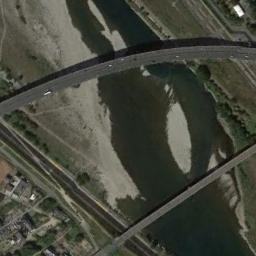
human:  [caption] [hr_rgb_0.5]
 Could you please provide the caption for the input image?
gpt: There are two bridges over the water and land .

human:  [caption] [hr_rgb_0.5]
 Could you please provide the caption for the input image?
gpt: The bridge is bi-directional, And the water in the river is nearly black .

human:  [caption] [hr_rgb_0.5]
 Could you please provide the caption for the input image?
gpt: A curved bridge and a straight bridge connect the land on both sides of the turquoise water  There are several sandbanks in the middle of the river  There are many buildings and roads on the land .

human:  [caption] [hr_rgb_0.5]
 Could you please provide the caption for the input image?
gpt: Two bridges built on a dark green river and the flood bed of the river while some cars on one bridge .

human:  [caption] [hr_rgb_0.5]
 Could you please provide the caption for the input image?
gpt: There are many cars on the bridge .